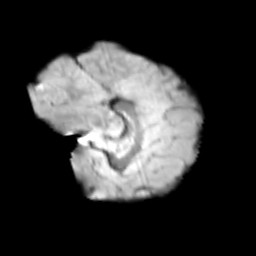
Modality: T2w
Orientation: sagittal
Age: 12
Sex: female
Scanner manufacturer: siemens
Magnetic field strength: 3 T
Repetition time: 3.8 s
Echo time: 0.07 s